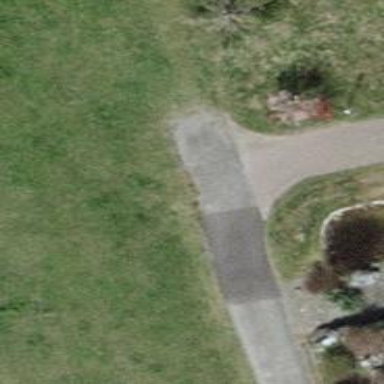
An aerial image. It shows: Asphalt driveway used as service road.